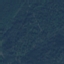
Land use / land cover class: Forest